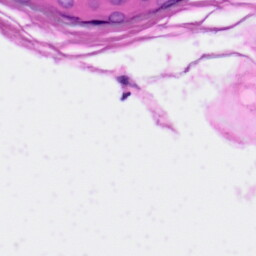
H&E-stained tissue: Skin